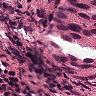
Metastatic tissue present: yes